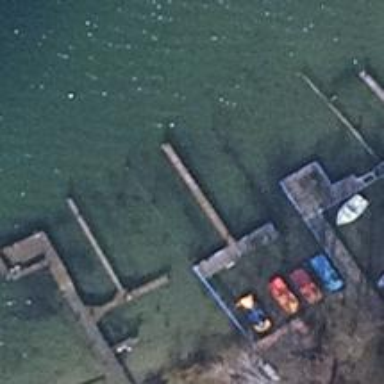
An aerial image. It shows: Man-made pier.